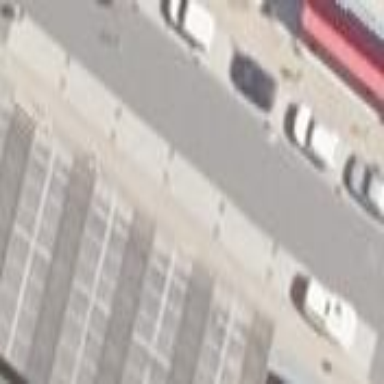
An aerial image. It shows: Parking space on the street side identified as normal.